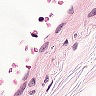
Metastatic tissue present: no